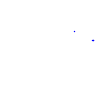
Particle: kaon